Aerial crown-view tile of a tropical tree (Barro Colorado Island, Panama), acquired 20250818:
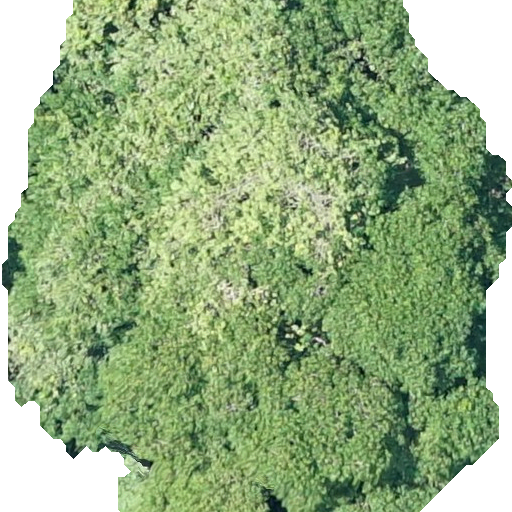
Species: Hura crepitans
GBIF accepted scientific name: Hura crepitans
Crown area: 341.485 m²